Field crop: tomato
Growth stage: 1
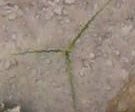
Species: cyperus